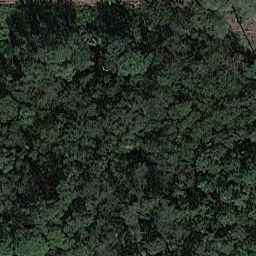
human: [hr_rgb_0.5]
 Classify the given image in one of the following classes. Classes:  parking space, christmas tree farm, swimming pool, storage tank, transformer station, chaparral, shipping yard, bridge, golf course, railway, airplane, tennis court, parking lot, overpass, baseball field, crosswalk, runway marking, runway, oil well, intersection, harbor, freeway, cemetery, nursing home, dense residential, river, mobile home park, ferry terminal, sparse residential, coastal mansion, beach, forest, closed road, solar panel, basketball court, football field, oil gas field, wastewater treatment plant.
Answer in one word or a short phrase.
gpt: forest